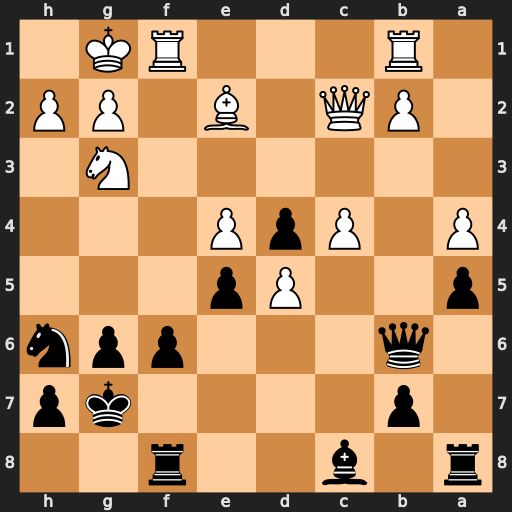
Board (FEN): r1b2r2/1p4kp/1q3ppn/p2Pp3/P1PpP3/6N1/1PQ1B1PP/1R3RK1
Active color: b
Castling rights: -
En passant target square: -
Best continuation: d3+ c5 dxc2